Aerial crown-view tile of a tropical tree (Barro Colorado Island, Panama), acquired 20240813:
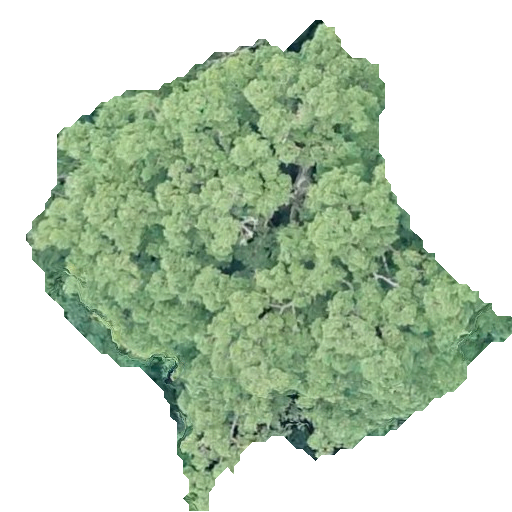
Species: Brosimum alicastrum
GBIF accepted scientific name: Brosimum alicastrum
Crown area: 198.115 m²